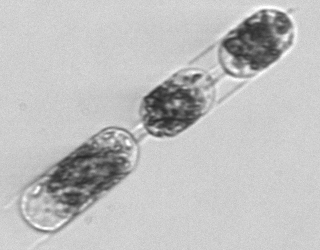
Label: Hemiaulus